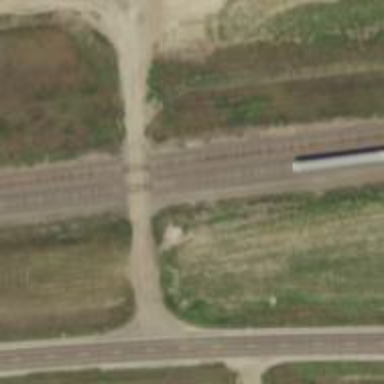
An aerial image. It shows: Railway level crossing.